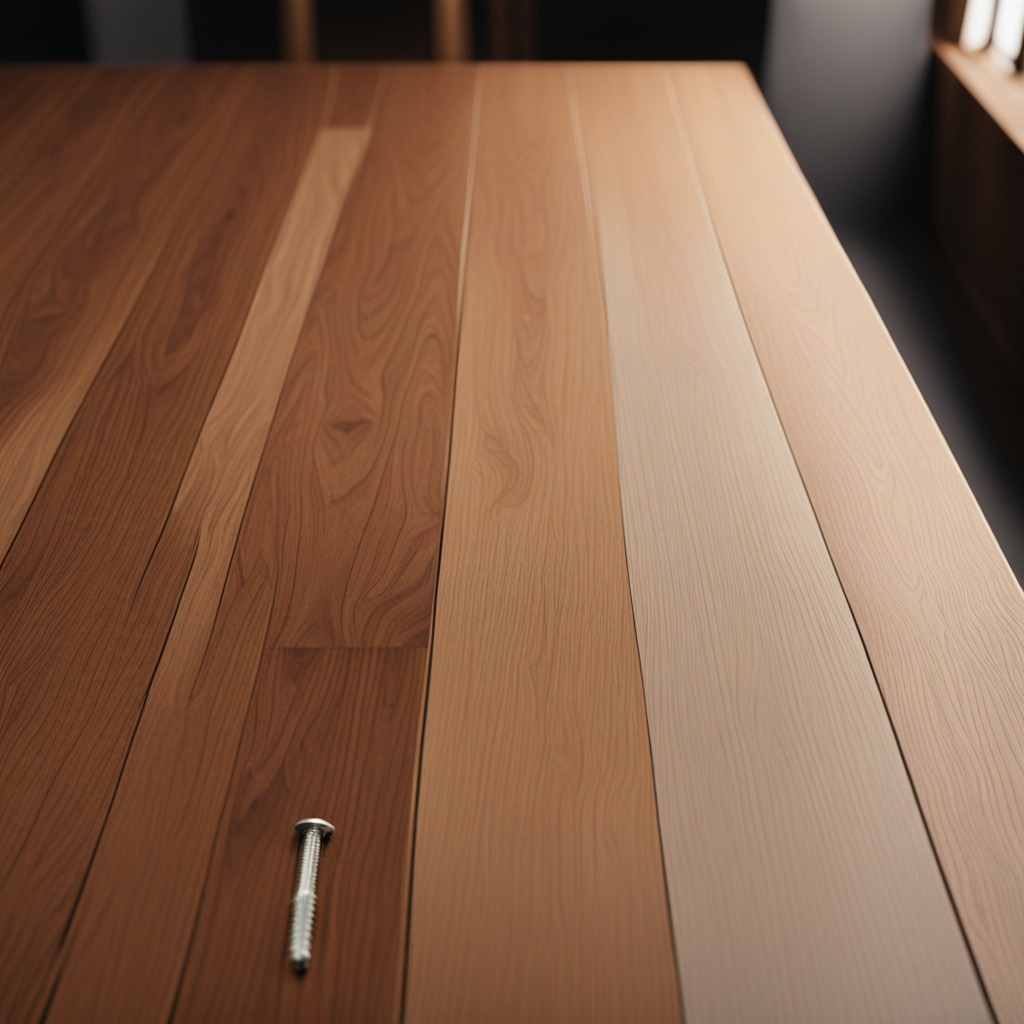
A metal screw is lying on a wooden table in a carpentry studio.